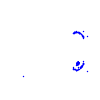
Particle: proton